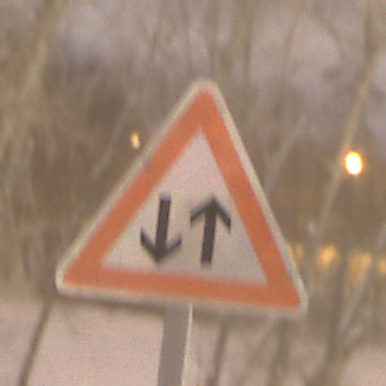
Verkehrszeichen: Gegenverkehr
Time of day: Night
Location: Outdoor (Urban)
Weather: Overcast
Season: Winter
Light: Artificial